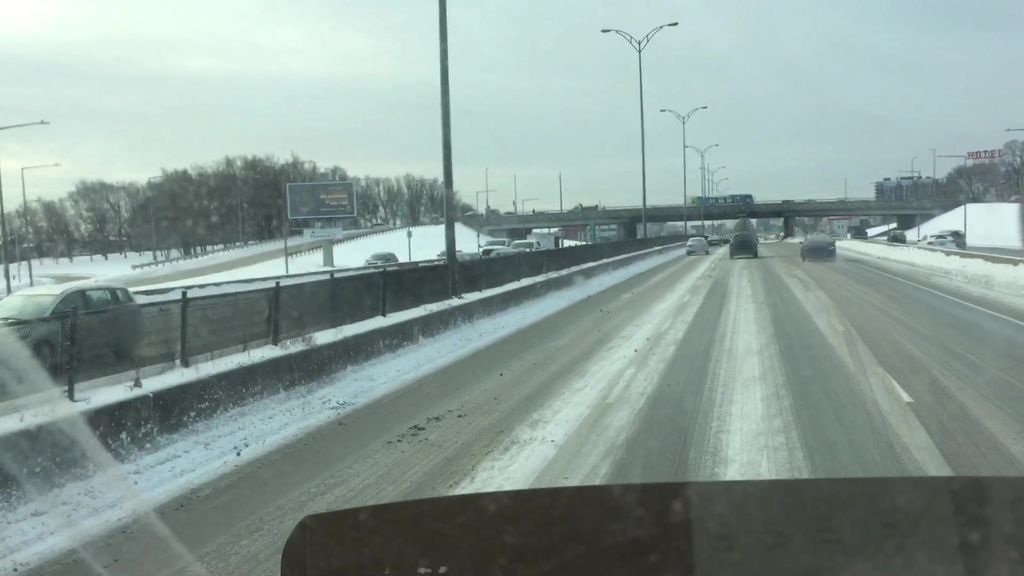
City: montreal